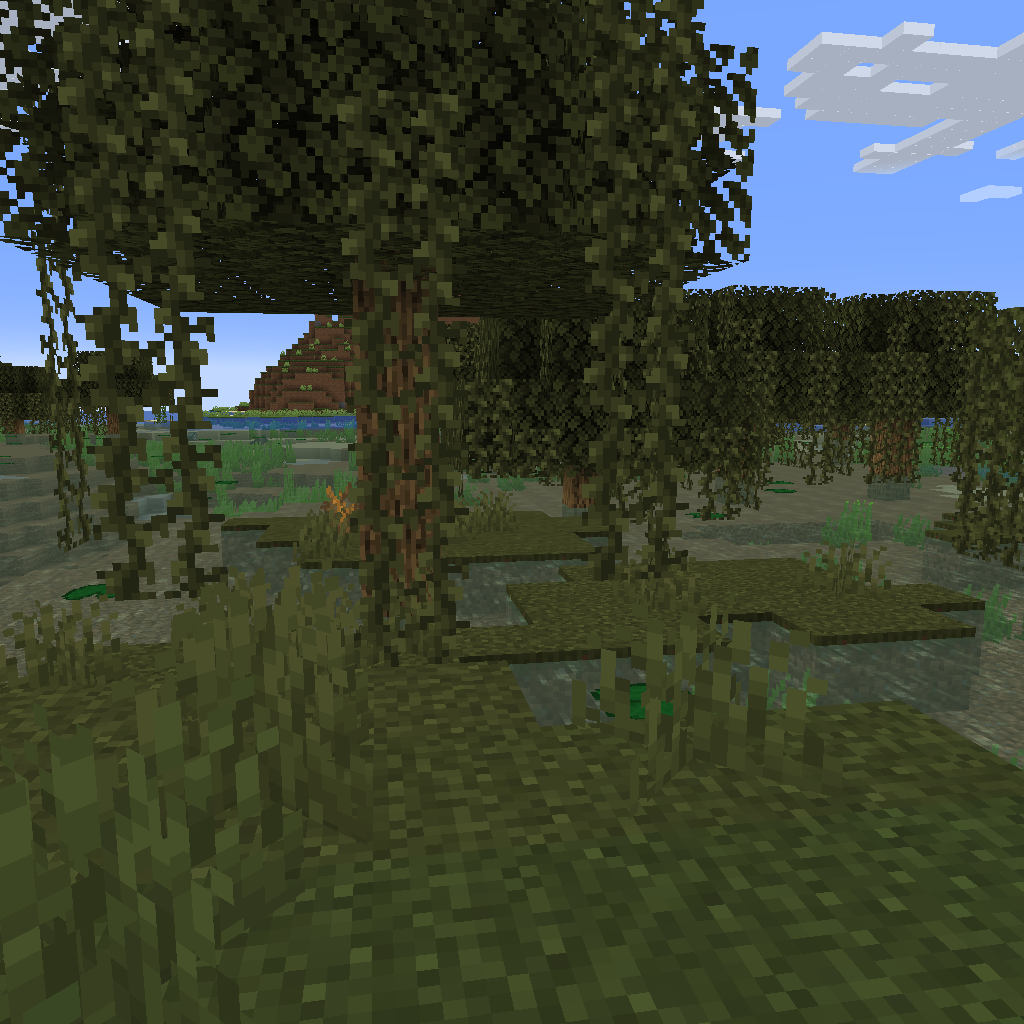
swamp with swamp trees and swamp water